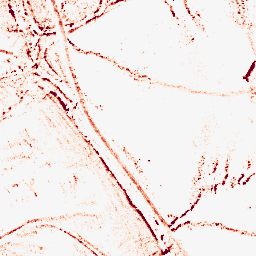
Category: morphological
Decomposition family: morphological_ellipse
Decomposition parameters: operation: opening
width: 5
height: 5
Upsampling method: quartic
Upsampling parameters: scale: 8
Upsampling scale: 8